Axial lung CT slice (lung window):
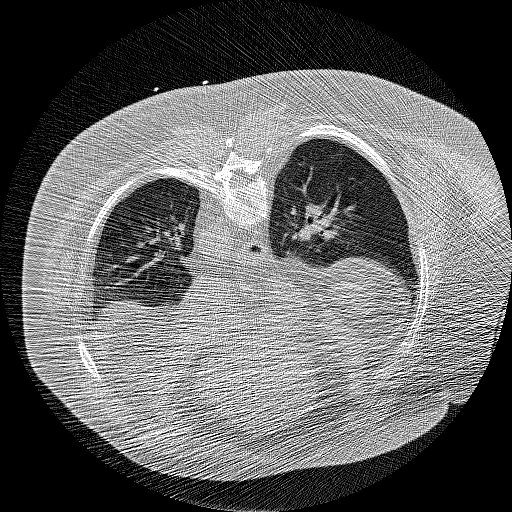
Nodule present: no